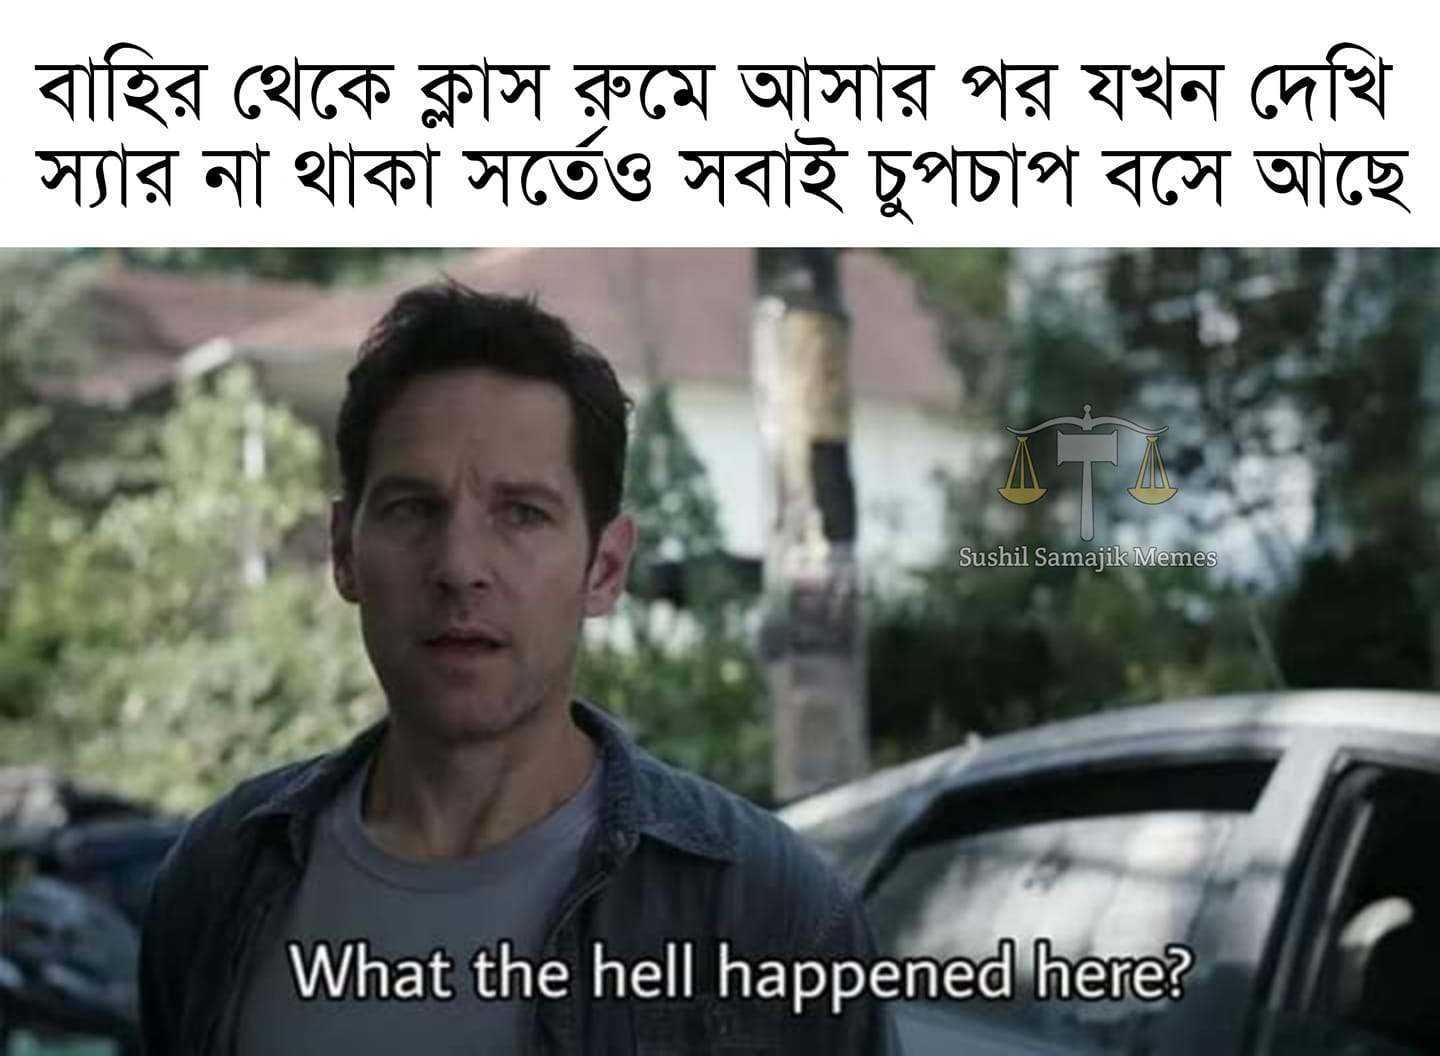
Caption: বাহির থেকে ক্লাস রুমে আসার পর যখন দেখি স্যার না থাকা সর্তেও সবাই চুপচাপ বসে আছে      What the hell happened here ?
Label: non-hate